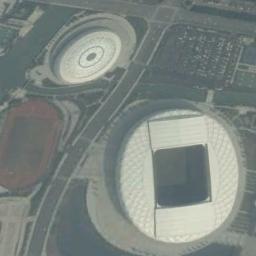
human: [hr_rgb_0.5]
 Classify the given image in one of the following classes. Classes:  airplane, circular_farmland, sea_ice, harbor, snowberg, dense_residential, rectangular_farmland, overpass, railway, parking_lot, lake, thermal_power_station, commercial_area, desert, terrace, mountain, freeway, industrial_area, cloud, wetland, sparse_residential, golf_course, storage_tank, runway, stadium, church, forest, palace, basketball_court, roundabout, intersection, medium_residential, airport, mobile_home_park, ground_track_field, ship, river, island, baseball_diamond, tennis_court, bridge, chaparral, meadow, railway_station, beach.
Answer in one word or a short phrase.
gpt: stadium